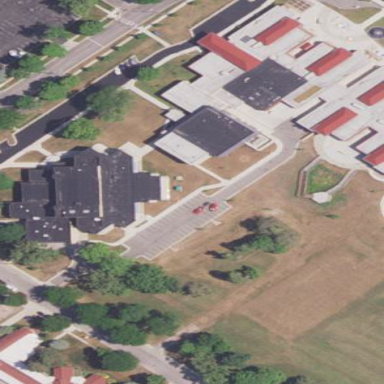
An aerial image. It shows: School building.